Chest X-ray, PA view. Patient: 49 years old, sex F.
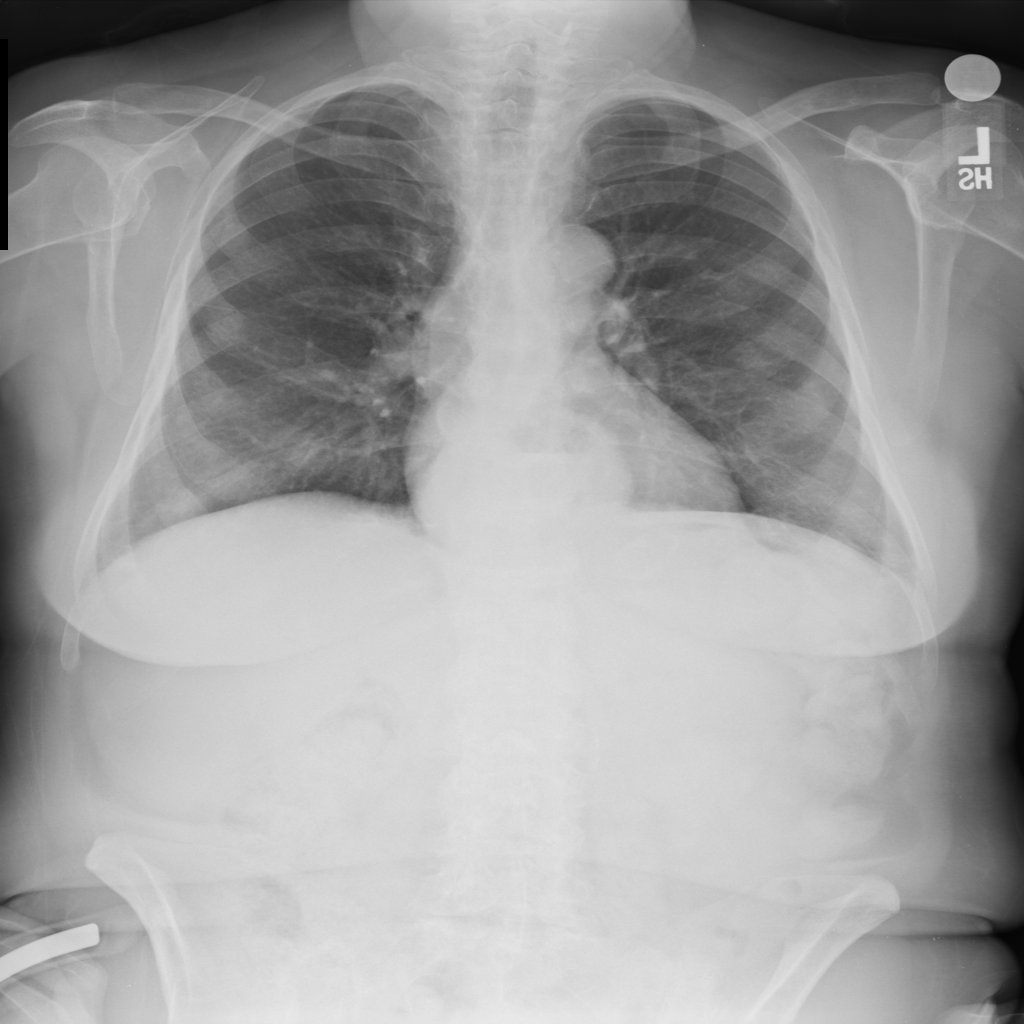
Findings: Hernia